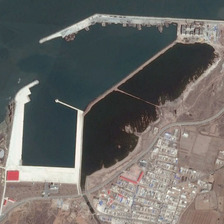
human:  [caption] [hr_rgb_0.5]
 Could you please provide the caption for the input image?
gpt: an empty port is near some small buildings and farmlands .

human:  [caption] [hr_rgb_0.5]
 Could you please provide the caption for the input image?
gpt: an empty port is near some small buildings and farmlands .

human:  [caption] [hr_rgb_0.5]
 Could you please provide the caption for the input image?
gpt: an empty port is near some small buildings and farmlands .

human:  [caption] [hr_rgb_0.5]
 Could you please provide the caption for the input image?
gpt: an empty port is near some small buildings and farmlands .

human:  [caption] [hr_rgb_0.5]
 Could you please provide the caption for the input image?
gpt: an empty port is near some small buildings and farmlands .